Question: In Xcode 5.0.2 I've created a new Master-Detail Application - and it worked well on iPhone and iPad simulators.
But then accidentally in in the right panel of Xcode I've clicked (three times) a plus and added "keyPath" entries (without really understanding what they are):

How can I remove them please? Clicking a minus doesn't change anything and running in simulator now fails with:
'''
2013-11-24 21:02:53.003 MDExample[23132:a0b] *** Terminating app due to uncaught exception 'NSUnknownKeyException', reason: '[<UITableView 0xab26000> setValue:forUndefinedKey:]: this class is not key value coding-compliant for the key keyPath.'
*** First throw call stack:
(
0 CoreFoundation 0x0173c5e4 __exceptionPreprocess + 180
1 libobjc.A.dylib 0x014bf8b6 objc_exception_throw + 44
2 CoreFoundation 0x017cc6a1 -[NSException raise] + 17
3 Foundation 0x011809ee -[NSObject(NSKeyValueCoding) setValue:forUndefinedKey:] + 282
4 Foundation 0x010eccfb _NSSetUsingKeyValueSetter + 88
5 Foundation 0x010ec253 -[NSObject(NSKeyValueCoding) setValue:forKey:] + 267
6 UIKit 0x00297e0b -[UIView(CALayerDelegate) setValue:forKey:] + 168
7 Foundation 0x0114e70a -[NSObject(NSKeyValueCoding) setValue:forKeyPath:] + 412
8 UIKit 0x007aa0c5 -[UINibKeyValuePair apply] + 70
9 libobjc.A.dylib 0x014d17d2 -[NSObject performSelector:] + 62
10 CoreFoundation 0x01737b6a -[NSArray makeObjectsPerformSelector:] + 314
11 UIKit 0x004ce552 -[UINib instantiateWithOwner:options:] + 1389
12 UIKit 0x00340605 -[UIViewController _loadViewFromNibNamed:bundle:] + 280
13 UIKit 0x00340dad -[UIViewController loadView] + 302
14 UIKit 0x004e911e -[UITableViewController loadView] + 80
15 UIKit 0x003410ae -[UIViewController loadViewIfRequired] + 78
16 UIKit 0x003415b4 -[UIViewController view] + 35
17 UIKit 0x0036bca9 -[UINavigationController rotatingSnapshotViewForWindow:] + 52
18 UIKit 0x00695a60 -[UIClientRotationContext initWithClient:toOrientation:duration:andWindow:] + 420
19 UIKit 0x002712f2 -[UIWindow _setRotatableClient:toOrientation:updateStatusBar:duration:force:isRotating:] + 1495
20 UIKit 0x00270d16 -[UIWindow _setRotatableClient:toOrientation:updateStatusBar:duration:force:] + 82
21 UIKit 0x00270be8 -[UIWindow _setRotatableViewOrientation:updateStatusBar:duration:force:] + 117
22 UIKit 0x00270c70 -[UIWindow _setRotatableViewOrientation:duration:force:] + 67
23 UIKit 0x0026fd0a __57-[UIWindow _updateToInterfaceOrientation:duration:force:]_block_invoke + 120
24 UIKit 0x0026fc6c -[UIWindow _updateToInterfaceOrientation:duration:force:] + 400
25 UIKit 0x002709c3 -[UIWindow setAutorotates:forceUpdateInterfaceOrientation:] + 870
26 UIKit 0x00273fb6 -[UIWindow setDelegate:] + 449
27 UIKit 0x00345737 -[UIViewController _tryBecomeRootViewControllerInWindow:] + 180
28 UIKit 0x00269c1c -[UIWindow addRootViewControllerViewIfPossible] + 609
29 UIKit 0x00269d97 -[UIWindow _setHidden:forced:] + 312
30 UIKit 0x0026a02d -[UIWindow _orderFrontWithoutMakingKey] + 49
31 UIKit 0x0027489a -[UIWindow makeKeyAndVisible] + 65
32 UIKit 0x00227cd0 -[UIApplication _callInitializationDelegatesForURL:payload:suspended:] + 1851
33 UIKit 0x0022c3a8 -[UIApplication _runWithURL:payload:launchOrientation:statusBarStyle:statusBarHidden:] + 824
34 UIKit 0x0024087c -[UIApplication handleEvent:withNewEvent:] + 3447
35 UIKit 0x00240de9 -[UIApplication sendEvent:] + 85
36 UIKit 0x0022e025 _UIApplicationHandleEvent + 736
37 GraphicsServices 0x036932f6 _PurpleEventCallback + 776
38 GraphicsServices 0x03692e01 PurpleEventCallback + 46
39 CoreFoundation 0x016b7d65 __CFRUNLOOP_IS_CALLING_OUT_TO_A_SOURCE1_PERFORM_FUNCTION__ + 53
40 CoreFoundation 0x016b7a9b __CFRunLoopDoSource1 + 523
41 CoreFoundation 0x016e277c __CFRunLoopRun + 2156
42 CoreFoundation 0x016e1ac3 CFRunLoopRunSpecific + 467
43 CoreFoundation 0x016e18db CFRunLoopRunInMode + 123
44 UIKit 0x0022badd -[UIApplication _run] + 840
45 UIKit 0x0022dd3b UIApplicationMain + 1225
46 MDExample 0x00003b3d main + 141
47 libdyld.dylib 0x01d78725 start + 0
)
libc++abi.dylib: terminating with uncaught exception of type NSException
(lldb)
'''
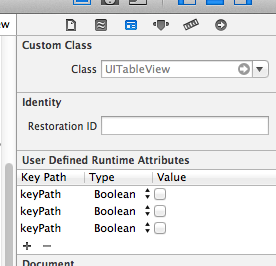
Answer: User Defined Runtime Attributes are just that: User defined keypaths that may not be available in the standard interface builder editor for a given class/control. When you click to add one, you instruct the NIB defroster to call 'setValue:forKey:', in this case with the keypath 'keyPath' and the value 'NO' (or rather, '@NO'). Naturally, as 'UITableView' has no keypath or property named 'keyPath', the KVC mechanism will crash.
To remove one, it must be highlighted, then either the delete key or the "minus button" will work:

If the problem persists, <URL>.